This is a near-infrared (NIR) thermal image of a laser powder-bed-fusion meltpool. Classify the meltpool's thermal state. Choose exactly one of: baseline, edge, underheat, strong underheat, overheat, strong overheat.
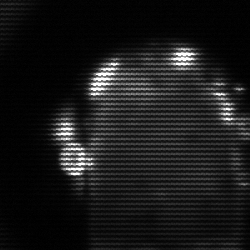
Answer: baseline